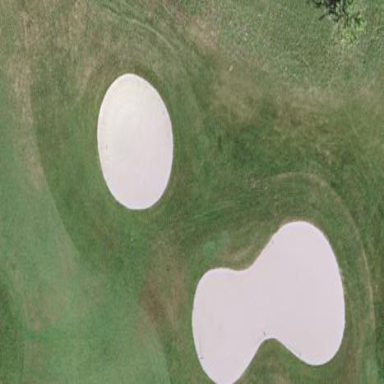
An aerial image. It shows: Golf bunker.